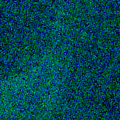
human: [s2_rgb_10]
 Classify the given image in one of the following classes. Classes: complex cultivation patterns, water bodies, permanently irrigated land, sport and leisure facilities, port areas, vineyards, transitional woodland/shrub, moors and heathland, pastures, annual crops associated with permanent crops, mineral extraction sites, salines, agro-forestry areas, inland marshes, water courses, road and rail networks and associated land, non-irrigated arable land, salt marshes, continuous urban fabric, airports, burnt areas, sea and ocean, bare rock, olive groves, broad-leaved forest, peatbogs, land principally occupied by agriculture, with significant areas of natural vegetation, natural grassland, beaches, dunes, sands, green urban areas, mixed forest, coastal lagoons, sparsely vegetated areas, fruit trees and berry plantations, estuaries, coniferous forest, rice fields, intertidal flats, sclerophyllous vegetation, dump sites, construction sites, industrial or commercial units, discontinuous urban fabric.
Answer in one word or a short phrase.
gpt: sea and ocean